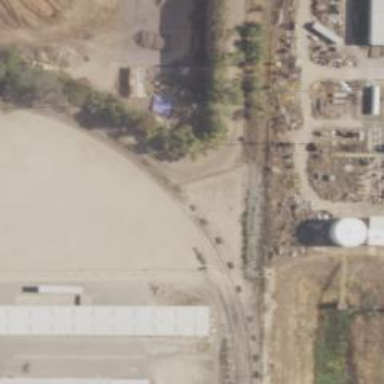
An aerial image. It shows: Abandoned railway.